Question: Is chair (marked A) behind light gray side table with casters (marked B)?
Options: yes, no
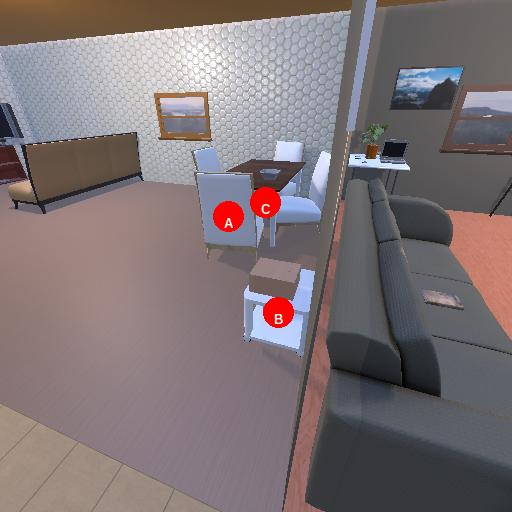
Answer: yes